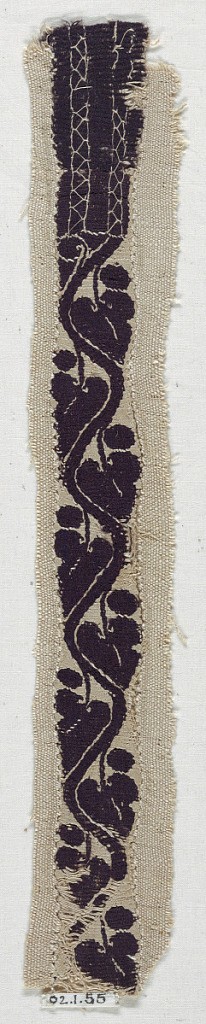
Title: Band fragment
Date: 3rd–4th century
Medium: Warp; S-spun linen. Wefts; S-spun linen, S-spum wool. Technique; woven slit tapestry with supplementary weft wrapping plus embroidery.
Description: Long and narrow band of leaves on a serpentine vine, above a section with embroidered herring-bone stitches.